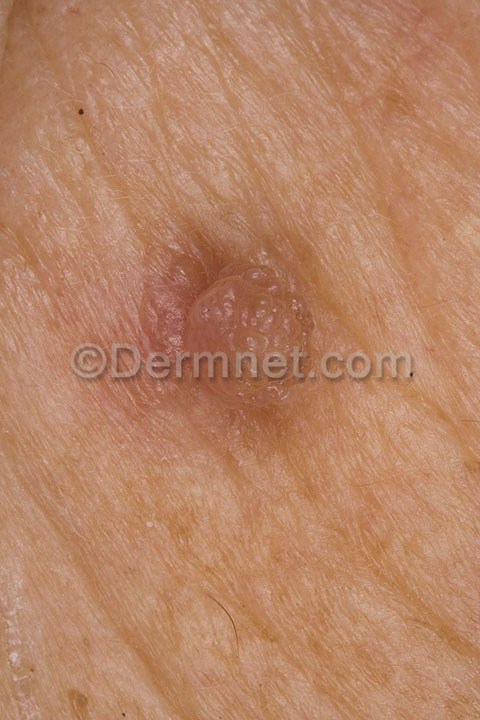
Disease: Seborrheic Keratoses and other Benign Tumors